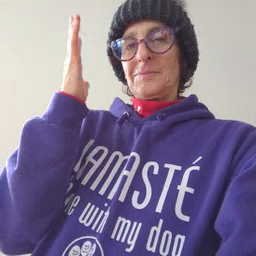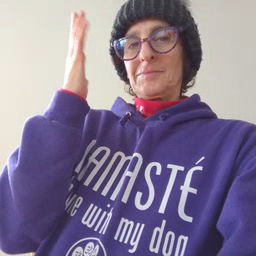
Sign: tree